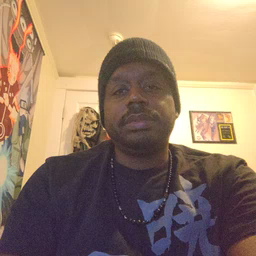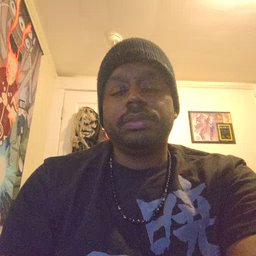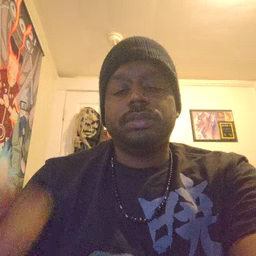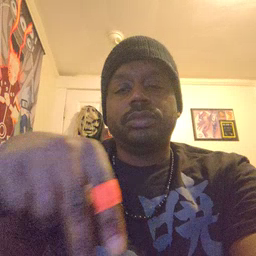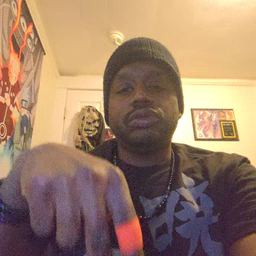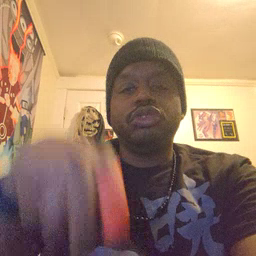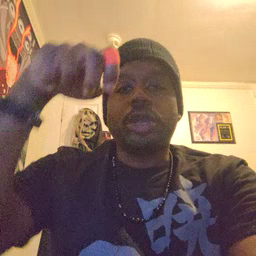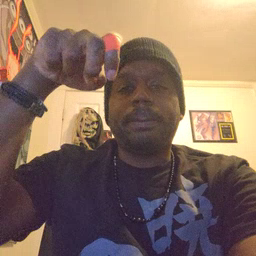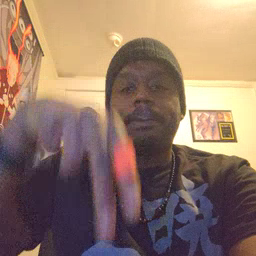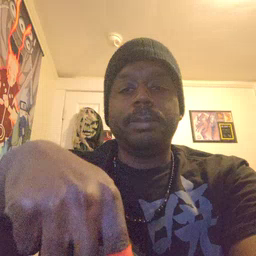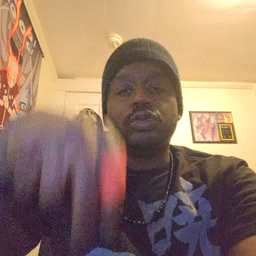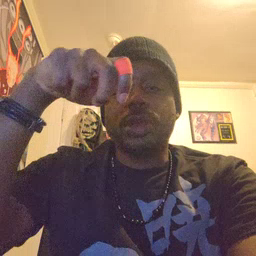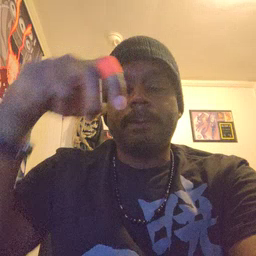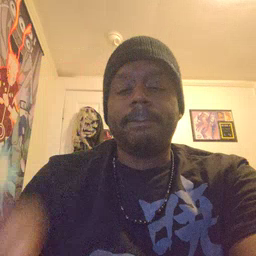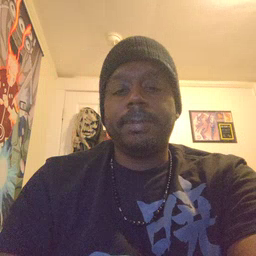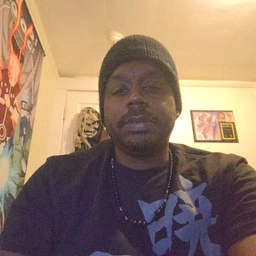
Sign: jump